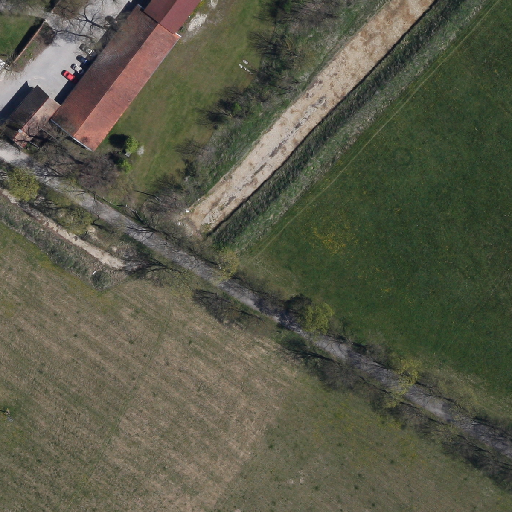
Referring expression: vehicle in the parking area